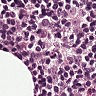
Metastatic tissue present: yes